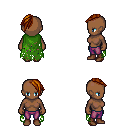
a pixel art fantasy rpg character, female body template, human, dark skin, green tattered cape, magenta pants, brunette long mohawk hairstyle, brown shoes, four views (front, back, left, right), 2x2 character sprite sheet, small pixel art, hard edges, no anti-aliasing